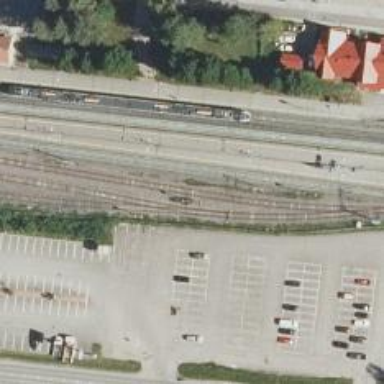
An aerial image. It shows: Railway signal.